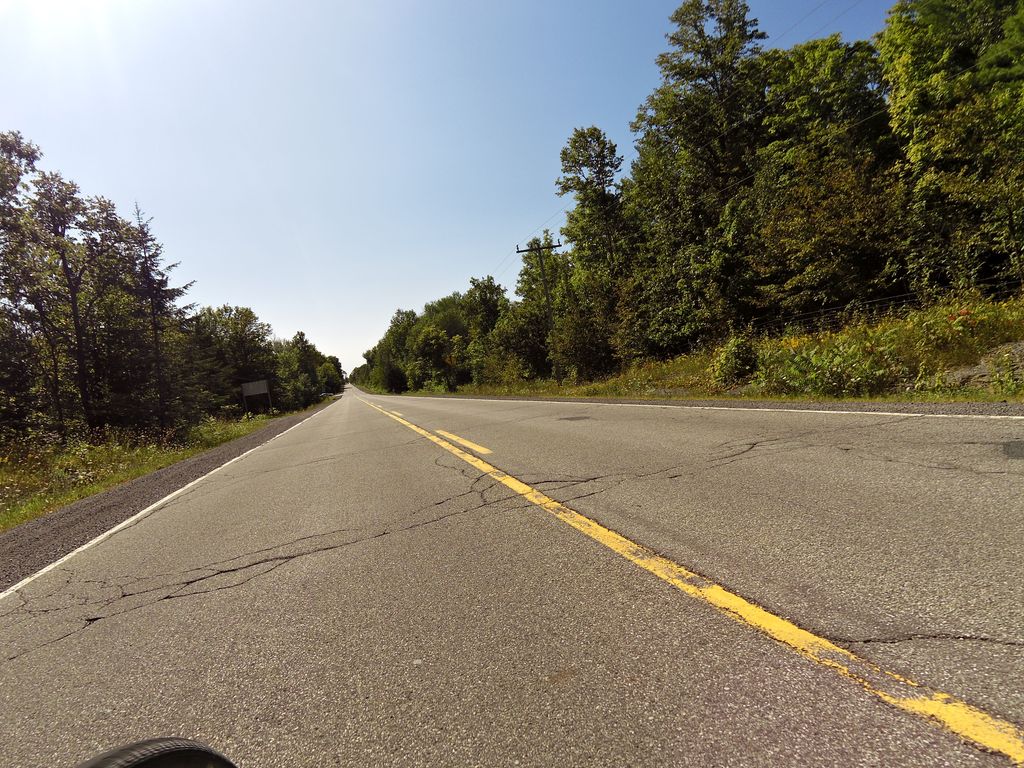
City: ottawa-gatineau